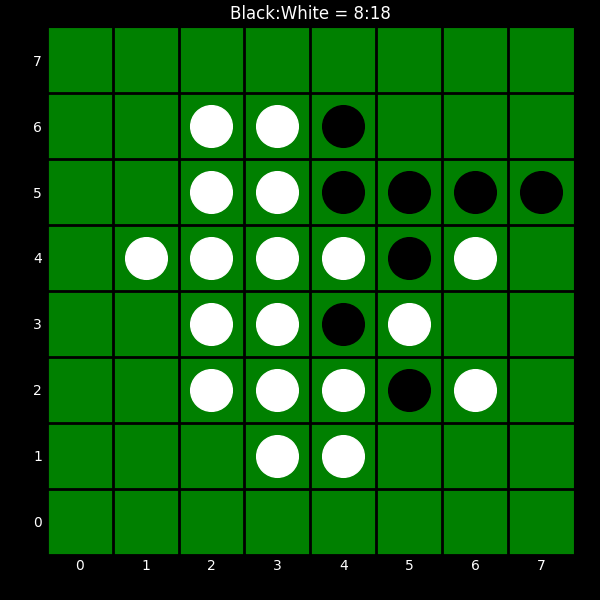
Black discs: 8
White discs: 18